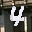
Label: 4